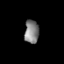
Tissue: prostate
Cell type: T cells
Senescence score: 0.323
Nuclear area (px): 328
Mean DAPI intensity: 129.732